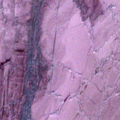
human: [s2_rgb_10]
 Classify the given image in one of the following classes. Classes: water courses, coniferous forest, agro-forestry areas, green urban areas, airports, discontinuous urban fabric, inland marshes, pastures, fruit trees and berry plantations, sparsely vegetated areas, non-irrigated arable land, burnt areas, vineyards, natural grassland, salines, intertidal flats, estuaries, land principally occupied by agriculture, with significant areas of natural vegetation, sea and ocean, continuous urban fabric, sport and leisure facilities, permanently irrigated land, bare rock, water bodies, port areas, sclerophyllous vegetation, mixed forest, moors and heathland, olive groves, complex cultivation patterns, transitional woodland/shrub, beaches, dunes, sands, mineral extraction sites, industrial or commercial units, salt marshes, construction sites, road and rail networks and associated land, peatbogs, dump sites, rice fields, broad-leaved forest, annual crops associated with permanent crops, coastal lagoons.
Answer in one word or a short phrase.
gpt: sea and ocean